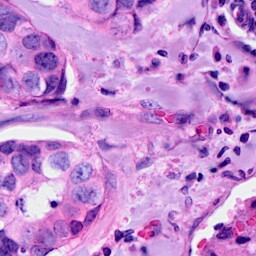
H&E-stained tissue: Breast